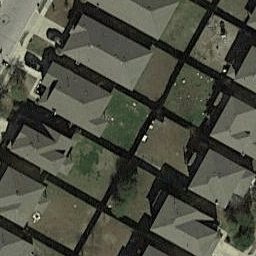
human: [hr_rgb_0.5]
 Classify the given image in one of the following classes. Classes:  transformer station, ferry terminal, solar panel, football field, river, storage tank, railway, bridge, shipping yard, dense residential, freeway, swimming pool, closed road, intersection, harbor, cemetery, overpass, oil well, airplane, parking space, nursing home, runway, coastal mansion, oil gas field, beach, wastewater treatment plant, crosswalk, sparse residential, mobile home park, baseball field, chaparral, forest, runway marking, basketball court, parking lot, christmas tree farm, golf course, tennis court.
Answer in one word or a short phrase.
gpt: dense residential